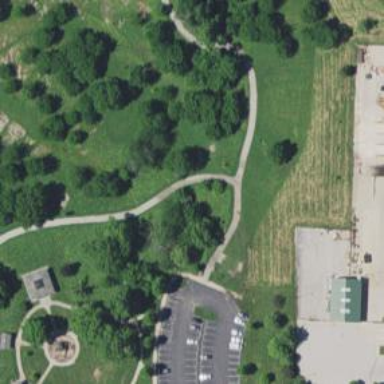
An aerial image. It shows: Disc golf basket.